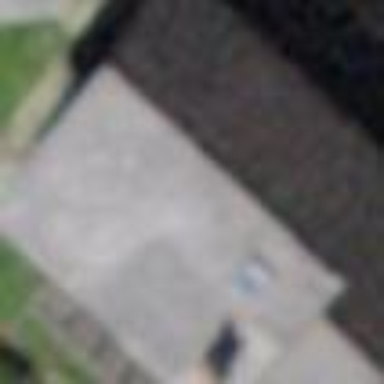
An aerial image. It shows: Simple house.